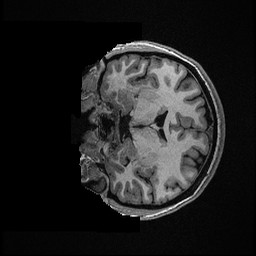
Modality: T1w
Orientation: coronal
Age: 31
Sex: female
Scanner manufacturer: ge
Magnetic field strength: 3 T
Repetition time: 0.006952 s
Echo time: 0.00292 s